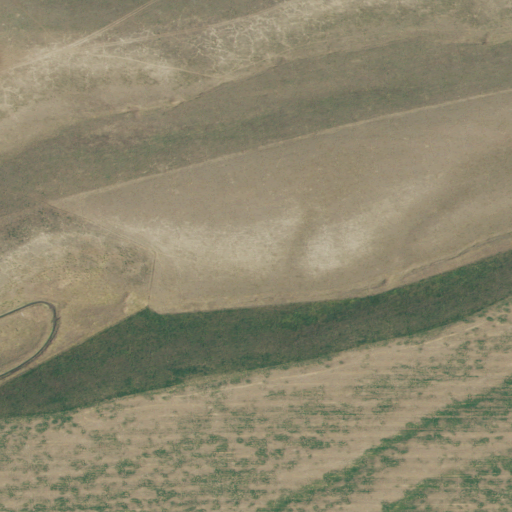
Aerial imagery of valley in Idaho named Baldy Canyon containing shrub, cultivated crops, and grassland